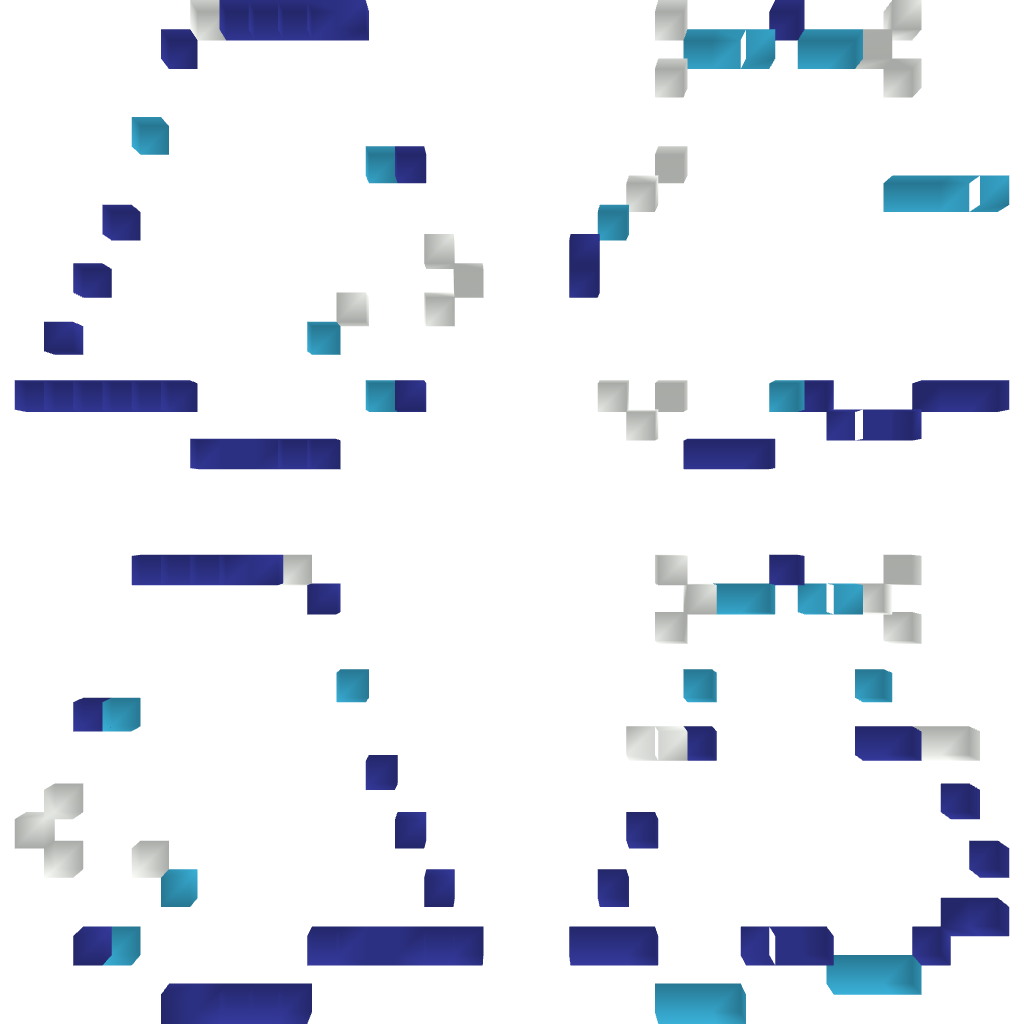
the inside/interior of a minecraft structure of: Zelda/NES-Blue Darknut